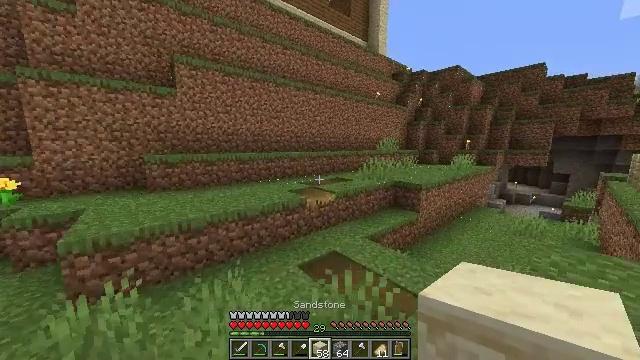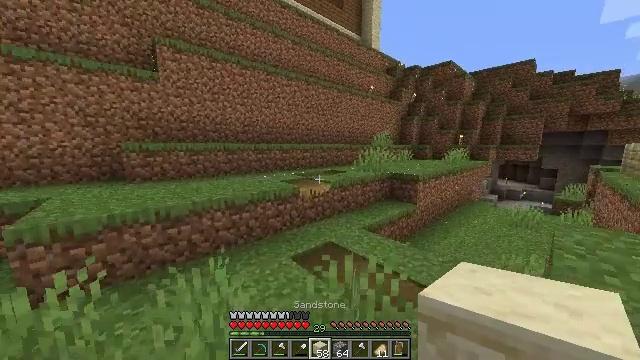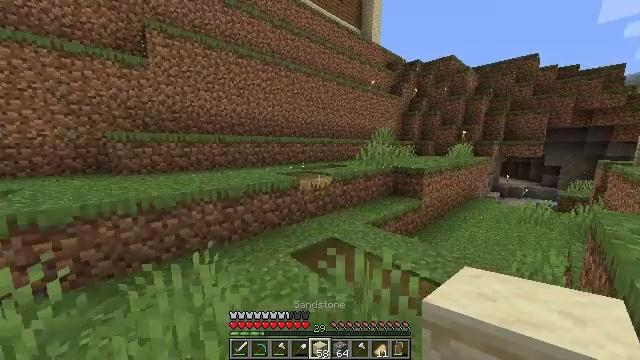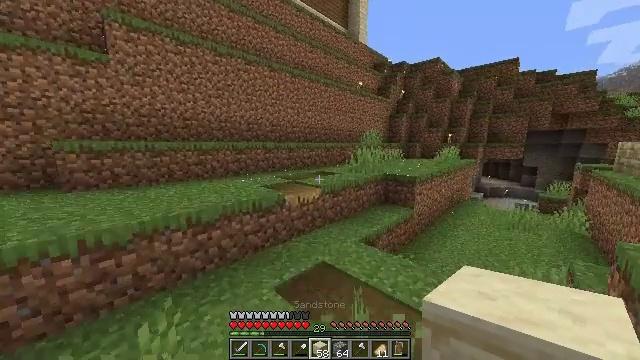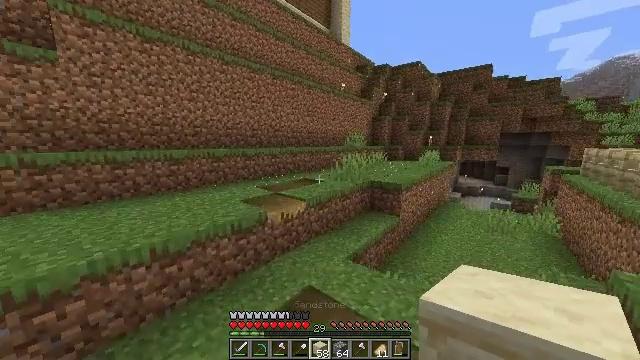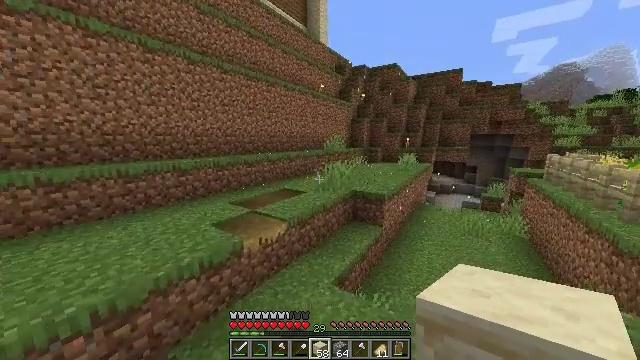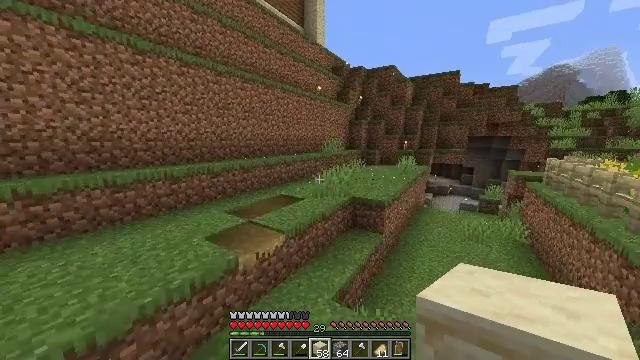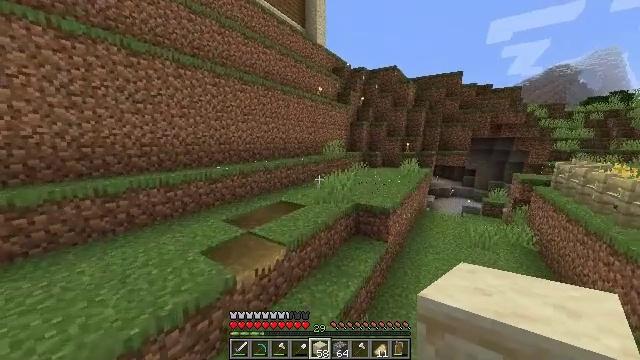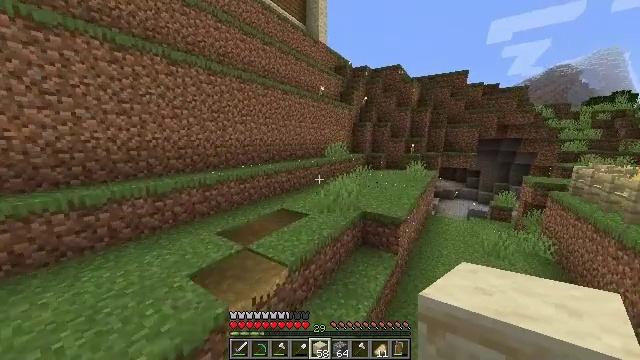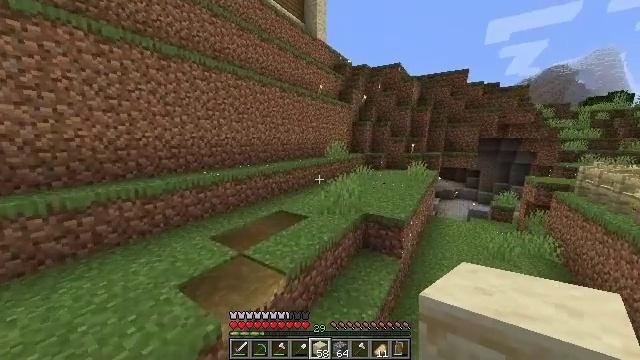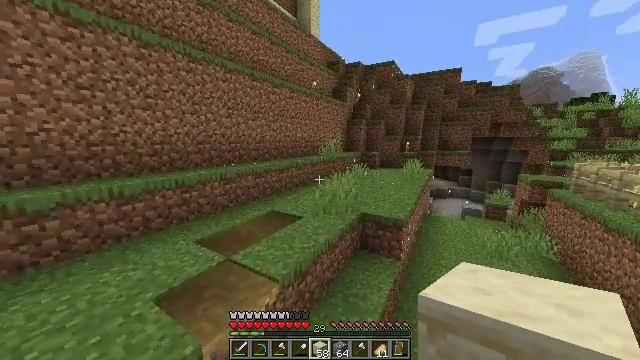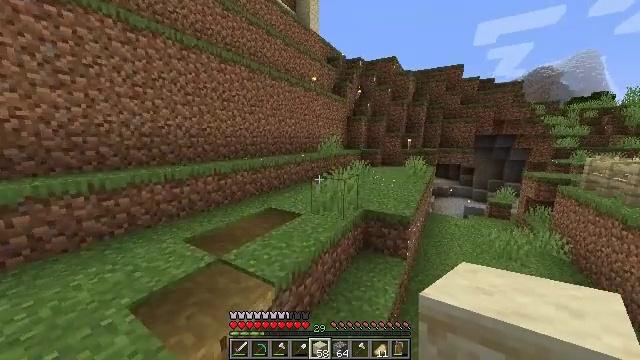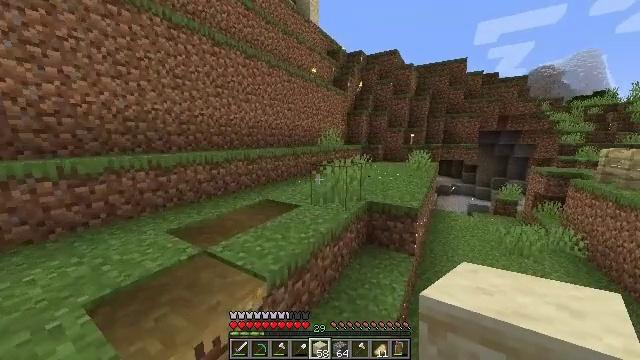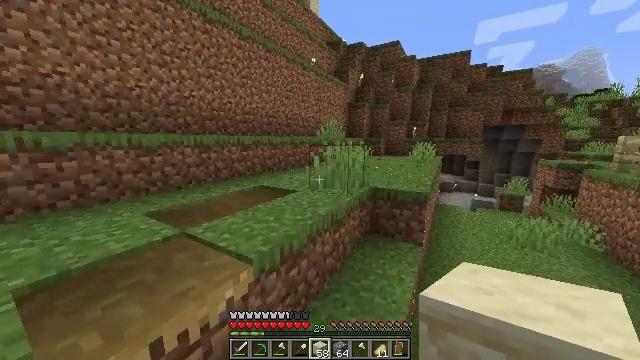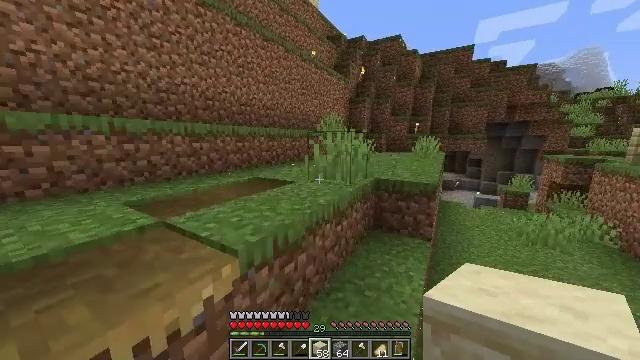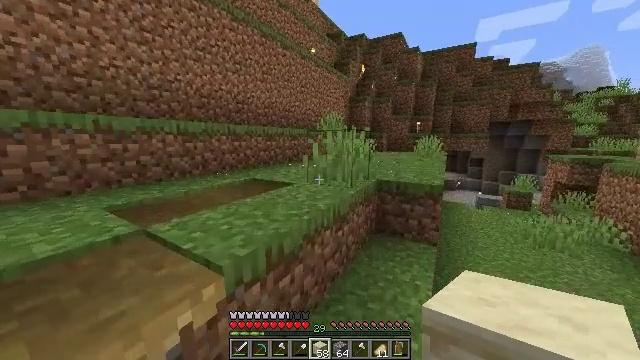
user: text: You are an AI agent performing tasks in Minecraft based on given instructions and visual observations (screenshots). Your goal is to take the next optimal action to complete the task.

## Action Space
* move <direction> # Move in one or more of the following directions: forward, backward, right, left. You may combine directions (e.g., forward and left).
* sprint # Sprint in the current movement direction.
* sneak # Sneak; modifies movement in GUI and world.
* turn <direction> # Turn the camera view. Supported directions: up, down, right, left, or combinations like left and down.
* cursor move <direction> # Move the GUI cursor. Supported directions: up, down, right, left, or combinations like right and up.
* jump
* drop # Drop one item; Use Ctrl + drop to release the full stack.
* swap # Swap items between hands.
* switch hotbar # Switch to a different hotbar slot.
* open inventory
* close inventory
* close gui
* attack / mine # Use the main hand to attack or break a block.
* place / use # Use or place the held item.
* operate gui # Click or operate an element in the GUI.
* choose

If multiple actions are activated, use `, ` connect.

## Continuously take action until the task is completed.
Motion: motion action
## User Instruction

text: Make sandstone slab on the crafting table.
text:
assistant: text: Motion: move forward, sprint, turn right, jump
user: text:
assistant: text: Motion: move forward, sprint, jump
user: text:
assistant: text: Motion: move forward, sprint, turn right, jump
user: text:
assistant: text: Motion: move forward, sprint, turn right, jump
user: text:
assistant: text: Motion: move forward, sprint, turn right, jump
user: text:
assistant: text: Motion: move forward, sprint, jump
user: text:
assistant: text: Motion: move forward, sprint, jump
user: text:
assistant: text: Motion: move forward, sprint, jump
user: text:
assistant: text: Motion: move forward and move right, sprint, jump
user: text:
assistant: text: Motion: move forward and move right, sprint, turn right, jump
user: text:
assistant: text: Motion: move forward and move right, sprint, jump
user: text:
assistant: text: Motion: move forward and move right, sprint, jump
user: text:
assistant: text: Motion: move forward, sprint, jump
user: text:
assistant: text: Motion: move forward, sprint, jump
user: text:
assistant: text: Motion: move forward, sprint, jump
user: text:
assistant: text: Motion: move forward, sprint, turn right, jump
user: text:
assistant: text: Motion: move forward, sprint, turn right, jump
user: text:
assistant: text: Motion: move forward, sprint, turn right, jump
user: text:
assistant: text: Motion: move forward, sprint, jump
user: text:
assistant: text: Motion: move forward, sprint, jump
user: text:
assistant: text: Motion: move forward, sprint, jump
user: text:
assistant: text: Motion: move forward, sprint, jump
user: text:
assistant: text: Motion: move forward, sprint, jump
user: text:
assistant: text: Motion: move forward, sprint, turn right, jump
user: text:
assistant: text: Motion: move forward, sprint, turn right and up, jump
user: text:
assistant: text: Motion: move forward and move right, sprint, turn right, jump
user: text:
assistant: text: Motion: move forward and move right, sprint, turn right and down, jump
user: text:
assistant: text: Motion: move forward and move right, sprint, jump
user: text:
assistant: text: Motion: move forward and move right, sprint, jump
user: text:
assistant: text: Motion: move forward and move right, sprint, jump